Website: ulta-beauty
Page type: account-selection
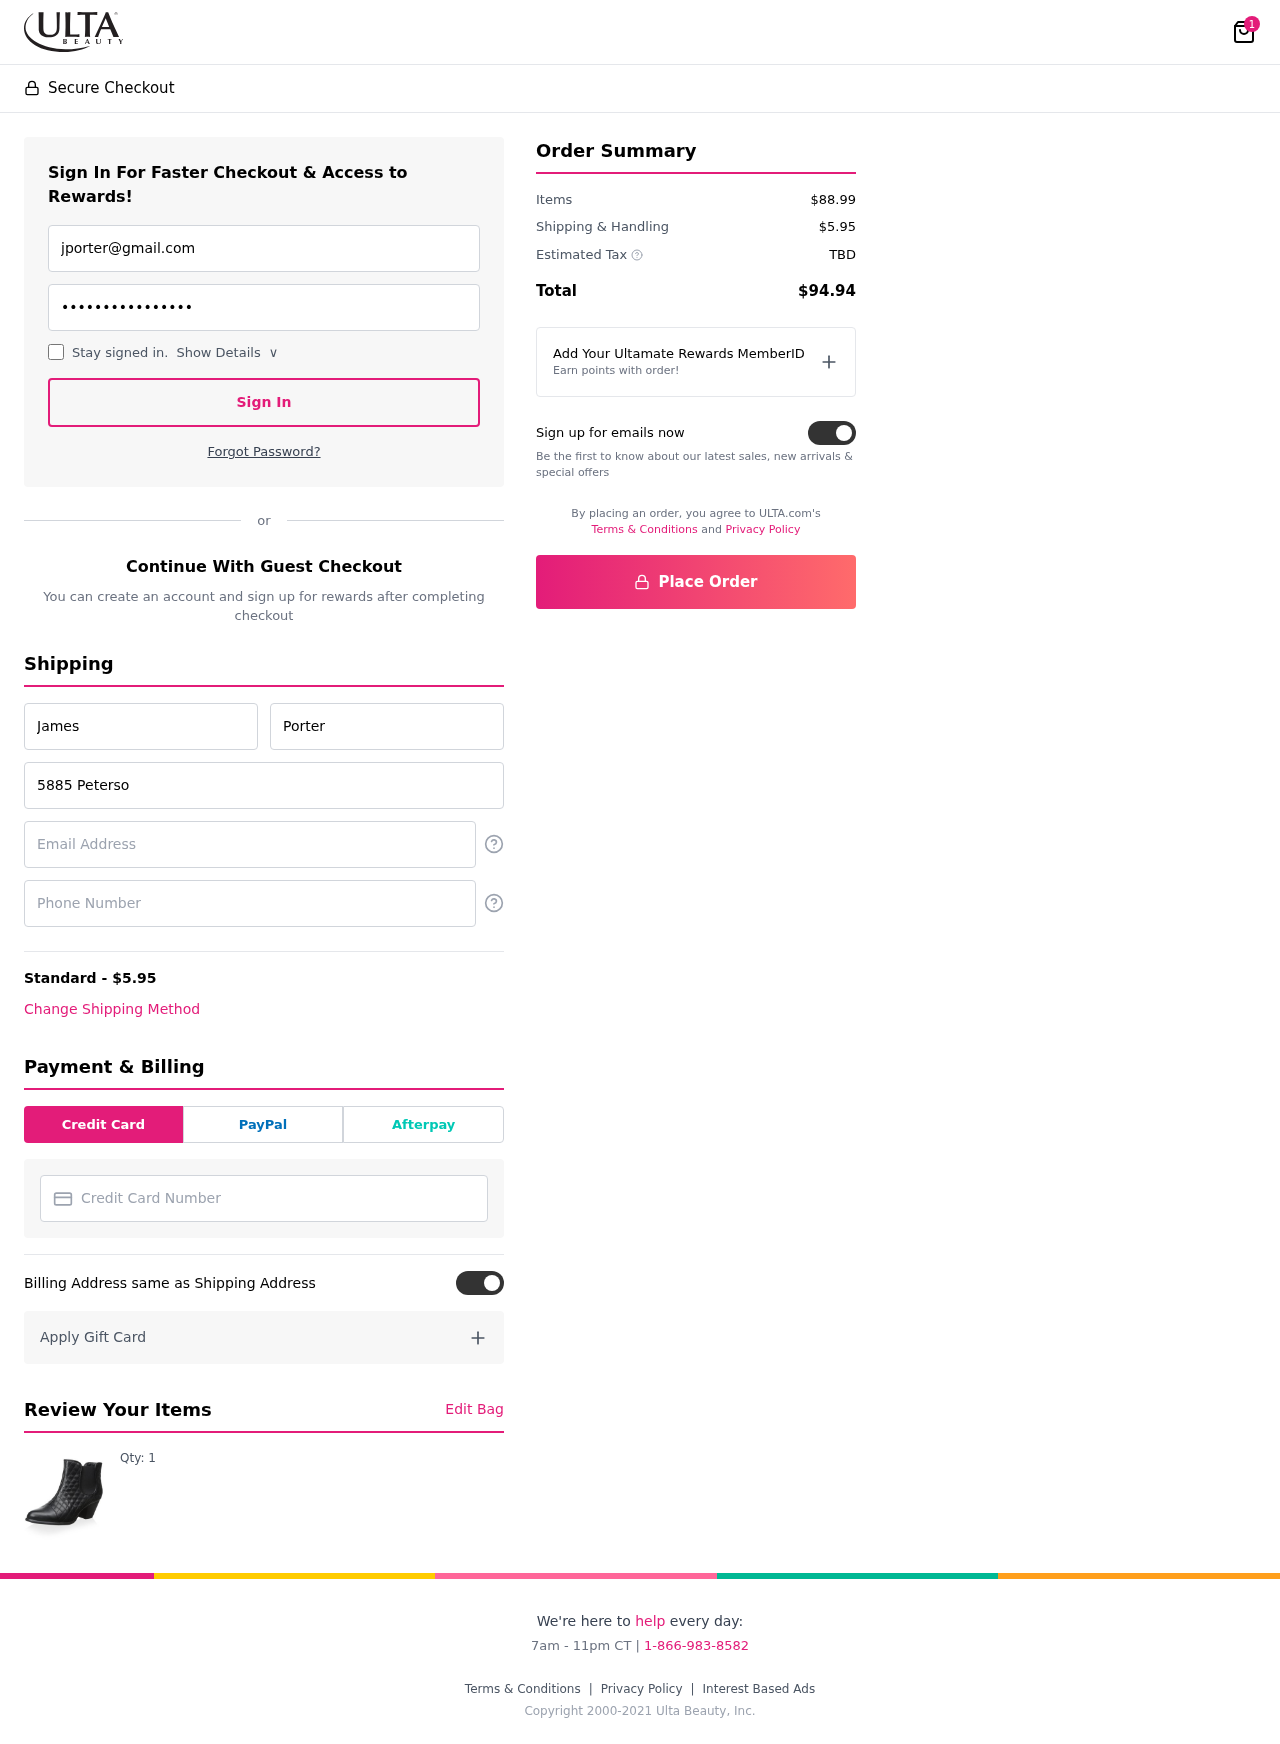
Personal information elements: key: PII_CARD_NUMBER
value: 3453 3587 5659 603
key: PII_EMAIL
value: jporter@gmail.com
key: PII_EMAIL2
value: jporter@gmail.com
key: PII_FIRSTNAME
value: James
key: PII_LASTNAME
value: Porter
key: PII_PHONE
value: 2823078424
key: PII_STREET
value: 5885 Peterson Trace Suite 882
Product elements: key: PRODUCT1_QUANTITY
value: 1
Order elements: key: ORDER_NUM_ITEMS
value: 1
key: ORDER_SHIPPING_COST
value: $5.95
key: ORDER_SUBTOTAL
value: $88.99
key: ORDER_TAX
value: TBD
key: ORDER_TOTAL
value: $94.94